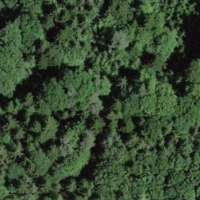
EUNIS habitat code: 41
Species observed at this site:
Galeopsis tetrahit